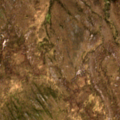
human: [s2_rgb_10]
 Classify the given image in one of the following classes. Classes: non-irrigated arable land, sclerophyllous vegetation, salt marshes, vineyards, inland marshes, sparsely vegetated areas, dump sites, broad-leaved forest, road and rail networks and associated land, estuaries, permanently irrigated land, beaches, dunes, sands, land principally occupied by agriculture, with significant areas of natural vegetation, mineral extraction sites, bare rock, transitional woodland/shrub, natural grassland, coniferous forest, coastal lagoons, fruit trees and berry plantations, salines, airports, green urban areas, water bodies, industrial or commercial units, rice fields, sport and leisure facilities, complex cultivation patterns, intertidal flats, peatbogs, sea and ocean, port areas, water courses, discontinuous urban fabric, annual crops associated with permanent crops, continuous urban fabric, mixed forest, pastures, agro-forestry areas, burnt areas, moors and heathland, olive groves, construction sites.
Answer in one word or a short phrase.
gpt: peatbogs